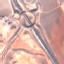
Land use / land cover: Highway